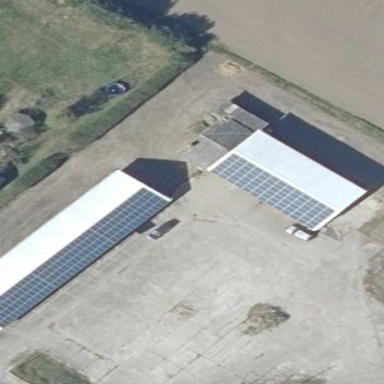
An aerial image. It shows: Building equipped with small solar photovoltaic panel for electricity generation.